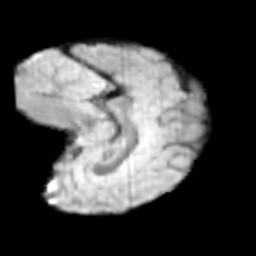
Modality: T2w
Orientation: sagittal
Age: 13
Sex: male
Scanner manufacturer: siemens
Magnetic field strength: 3 T
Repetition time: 3.8 s
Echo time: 0.07 s